Interaction volume radius: 5 \u00c5
Interaction volume height: 10 \u00c5
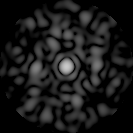
Disorder parameter: 0.8701